Question: I have installed the OData library, but only to gain access to Delta for making PATCH usable for WebAPI. It is kinda working, but not for types like decimal and int. I understand this is due to the JSON Formatter, and not specifically Delta but is there a workaround or a fix (or workaround) that can be applied to this to get it to work.
I know Delta was made to work with OData (and the formatter), but without something like Delta using PATCH without Delta become a difficult thing to implement, when you are allowing partial updates of a resource and do not restrict the fields that can be passed.
Is there an alternative out there?
<URL>
The POST/PATCH/PUT Types will be simplified to specific DTOs so that i can reduce the noise of the objects but for now i am using my Model objects directly as i was just trying ot get it working.
'''
public HttpResponseMessage Patch(int id, Delta<Measurement> measurement)
{
var resp = new HttpResponseMessage(HttpStatusCode.OK);
var dbMeasurement = (from n in _repo.Include("SurveyItem")
where n.Id == id
select n).SingleOrDefault();
measurement.Patch(dbMeasurement);
_uow.Commit();
var measurementRep = dbMeasurement.ToRepresentation<Measurement, MeasurementRepresentation>();
resp.Content = new ObjectContent<MeasurementRepresentation>(measurementRep, new JsonHalMediaTypeFormatter());
return resp;
}
'''
'''
User-Agent: Fiddler
Host: localhost:1996
Content-Length: 25
Content-Type: application/json
'''
'''
{
"Value":101.00
}
'''
a 200 is returned but nothing is updated.but what is more telling is the following, value is 0:

I can persist strings, just no other types.
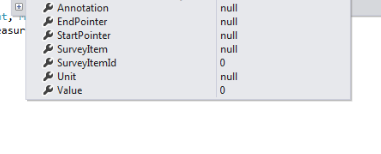
Answer: Since commenting is getting a bit out of hand, I'm starting this answer.
I've tried your code, and am seeing a few odd things:
First of all, you don't use override on the Patch method. Without this, the request shouldn't even arrive because it cannot be resolved.
Secondly, assuming that your 'Value' field is of type decimal, I cannot send a decimal like you do. I.e. in a JSON with just the value of 101.00. This is something I've also noticed in my own application, and my solution is to send it as a string, encapsulating it in quotes ("Value": "101.00"). It is still parsed as a decimal this way, and I'm guessing that the same holds for doubles and floats.
Finally, in order to really exhaust all options, can you include this line of code in the top of your patch method?
'''
if (!ModelState.IsValid)
{
throw new HttpResponseException(Request.CreateErrorResponse(HttpStatusCode.BadRequest, ModelState));
}
'''
This way, you get a proper 400 BadRequest response with a response of what's wrong.
Still, with all of the above included, I can still patch non-strings. Visual Studio already starts nagging about my first point, if you don't override the method it mentions hidden methods. I hope that one of these points will solve your problem. If not, I will update my answer with hopefully more solutions.